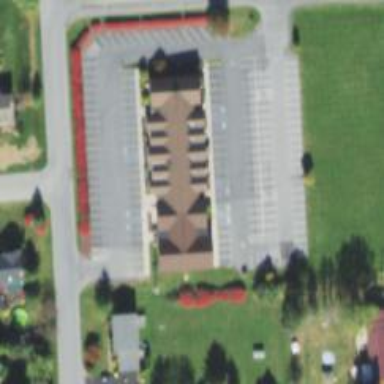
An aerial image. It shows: Healthcare clinic.